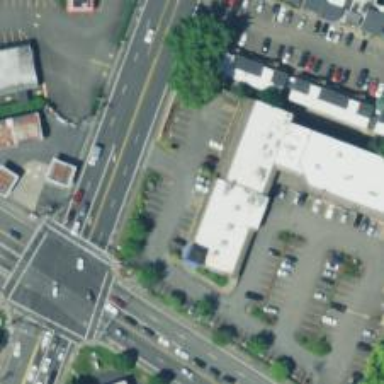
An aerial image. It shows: Parking space.